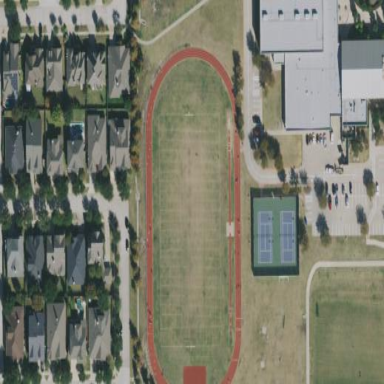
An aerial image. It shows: Track located within leisure land area.